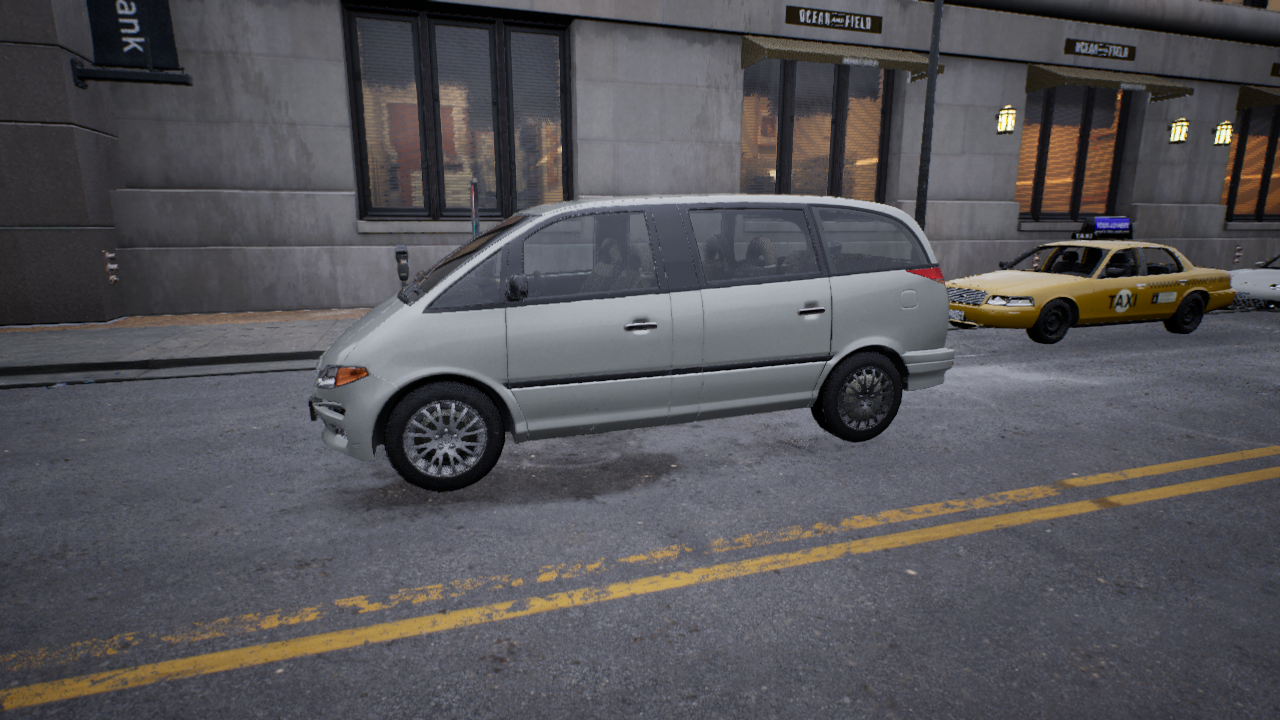
Venue: downtown
Lighting: clear day
Vehicle rig: minivan